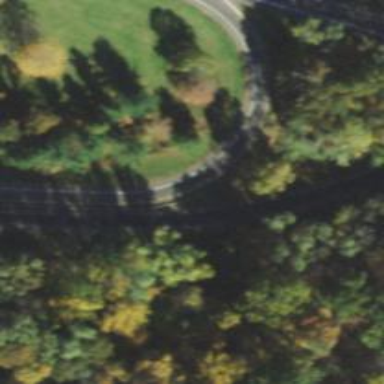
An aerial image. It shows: Asphalt road with primary link designation.